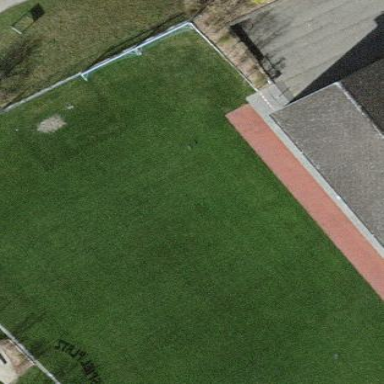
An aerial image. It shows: Grass pitch used for soccer.